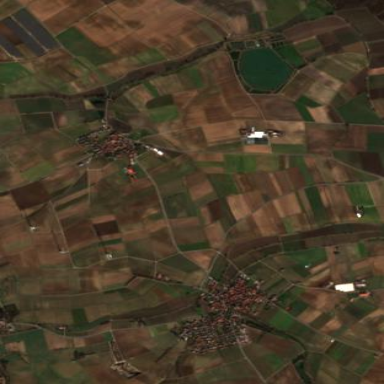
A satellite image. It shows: Picturesque farmland scene.